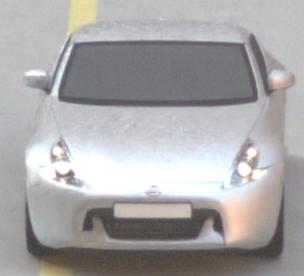
Make: Nissan
Model: 370Z Coupé
Detailed model: 370Z (Z34) Coupé
Model produced from: 2009/12
Model produced until: 2013/03
Doors: 3
Color: white
Road condition: wet road
Daytime: morning or afternoon
Contrast: medium contrast